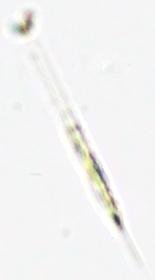
Label: Rhizosolenia